三年级 · 计数
下面是 3.3 班同学“双减”前后每天放学后参加运动时间的统计表。

“双减”前放学参加运动时间统计表

| 时间 | 30 分钟以内 | $30-60$ 分钟 | 60 分钟以上 |
| :---: | :---: | :---: | :---: |
| 人数 | 17 | 15 | 8 |

“双减”后放学参加运动时间统计表

| 时间 | 30 分钟以内 | $30-60$ 分钟 | 60 分钟以上 |
| :---: | :---: | :---: | :---: |

| 人数 | 6 | 18 | 16 |
| :---: | :---: | :---: | :---: |

(1)根据上面的统计表补充下面的复式统计表。

“双减”前后放学参加运动时间统计表

(2)“双减”前运动时间在 ( )的人数最多, “双减”后运动时间在( )的人数最多。

(3)“双减”后每天参加运动在 60 分钟以上的同学比“双减”前多 ( )。
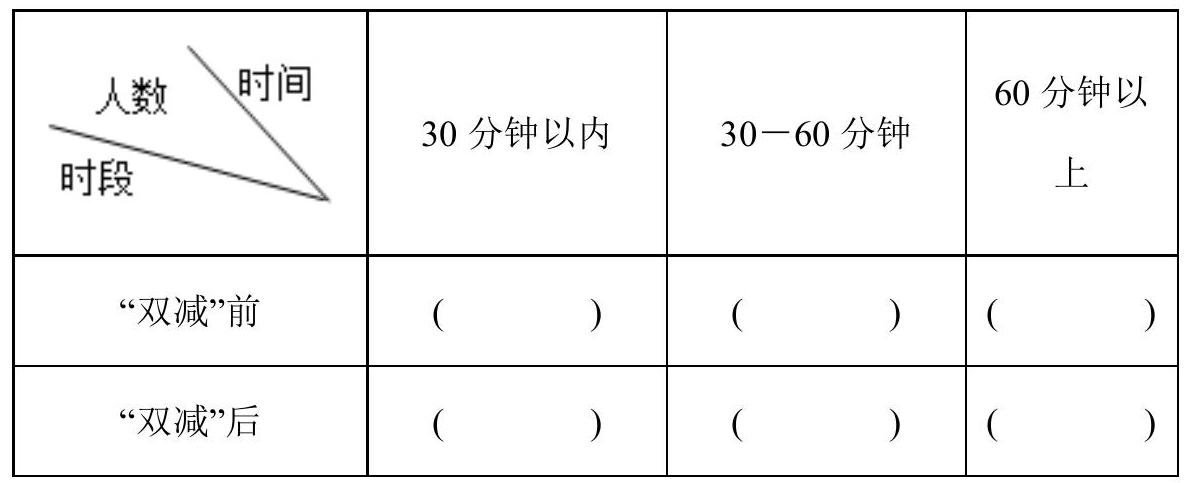
答案: 解(1) $\begin{array}{lllllll}17 & 15 & 8 & 6 & 18 & 16\end{array}$

(2) 30 分钟以内 $30-60$ 分钟

(3) 8

【分析】（1）根据题意, 填写复式统计表如下;

（2）根据题意, 分别把 “双减”前后各个时间段内的人数进行比较即可解题;

(3) 用“双减”后每天参加运动在 60 分钟以上的同学数减去“双减”前的同学数, 即可解题。

“双减”前后放学参加运动时间统计表, 如下:

| 人数 时间 | 30分钟以内 | $30-60$ 分钟 | 60分钟以上 |
| :---: | :---: | :---: | :---: |
| 时段 |  | 15 | 8 |
| “双减” 前 | 17 | 18 | 16 |
| “双减”后 | 6 | 15 |  |

(2)

$17>15>8$

$18>16>6$

所以, “双减”前运动时间在 30 分钟以内的人数最多, “双减”后运动时间在 30-60 分钟的人数最多。

(3)

$16-8=8($ 人)

答: “双减”后每天参加运动在 60 分钟以上的同学比“双减”前多 8 人。

【点睛】正确填写复式统计表, 是解答此题的关键。